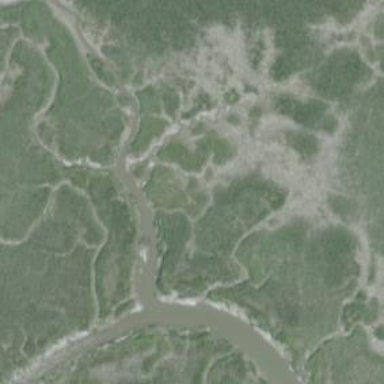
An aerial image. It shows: Tidal saltmarsh wetland.